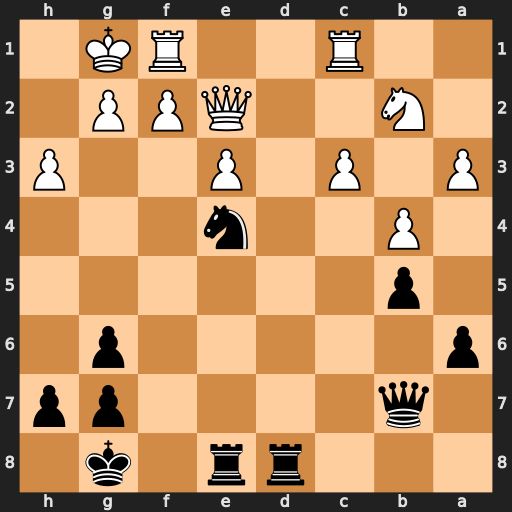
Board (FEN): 3rr1k1/1q4pp/p5p1/1p6/1P2n3/P1P1P2P/1N2QPP1/2R2RK1
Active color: b
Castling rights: -
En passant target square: -
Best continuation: Rd2 Qxd2 Nxd2